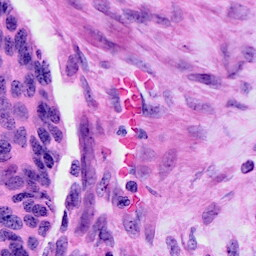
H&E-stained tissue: Cervix